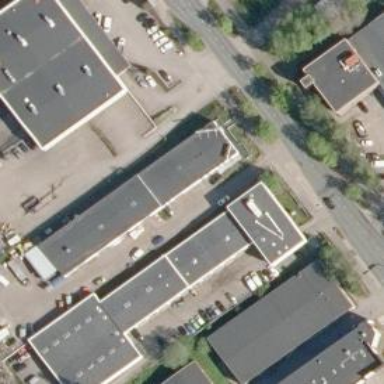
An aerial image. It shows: Industrial building.